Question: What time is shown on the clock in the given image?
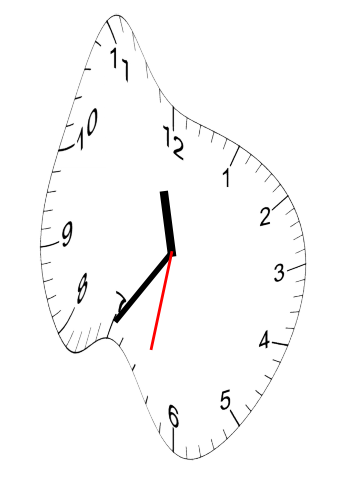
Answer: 11:35:32